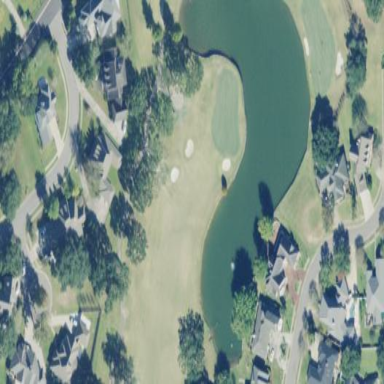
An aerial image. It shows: Water hazard in golf course. The hazard is natural water feature.